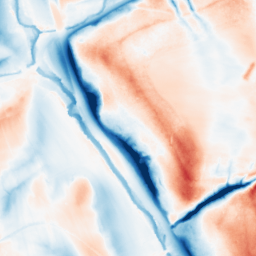
Category: classical
Decomposition family: gaussian_anisotropic
Decomposition parameters: sigma_x: 20
sigma_y: 5
Upsampling method: bilinear
Upsampling parameters: scale: 4
Upsampling scale: 4